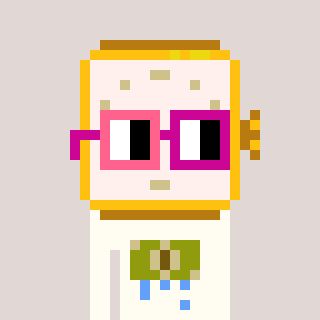
a pixel art character with square pink and red glasses, a watch-shaped head and a grayscale-colored body on a warm background